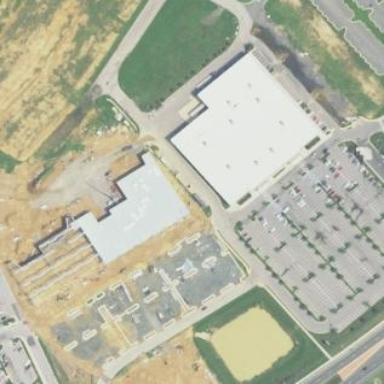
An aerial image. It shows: Retail building.